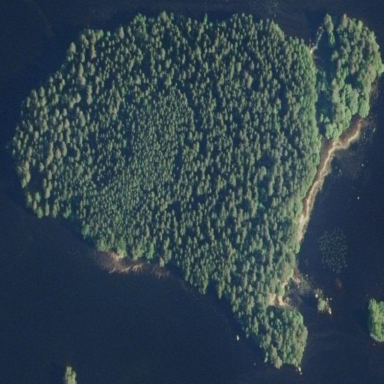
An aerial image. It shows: Island.